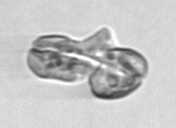
Label: Karenia